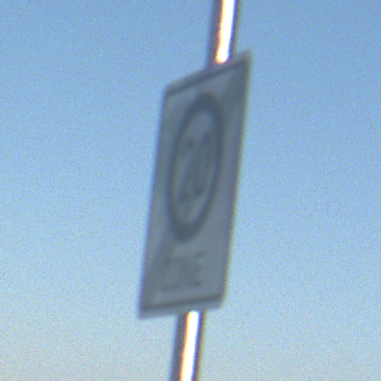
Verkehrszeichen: EndeZone20
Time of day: MorningAfternoon
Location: Outdoor (Nature)
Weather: Clear
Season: Winter
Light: Natural